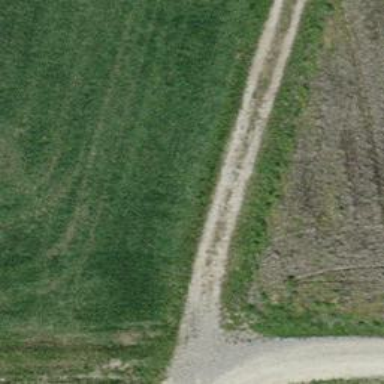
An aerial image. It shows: Gravel track with grade4 tracktype.